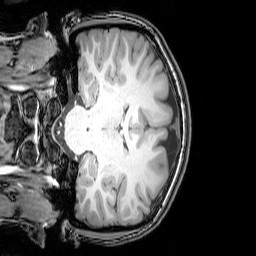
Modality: T1w
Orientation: coronal
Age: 22
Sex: female
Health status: healthy
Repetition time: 0.081 s
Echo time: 0.037 s